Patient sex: M
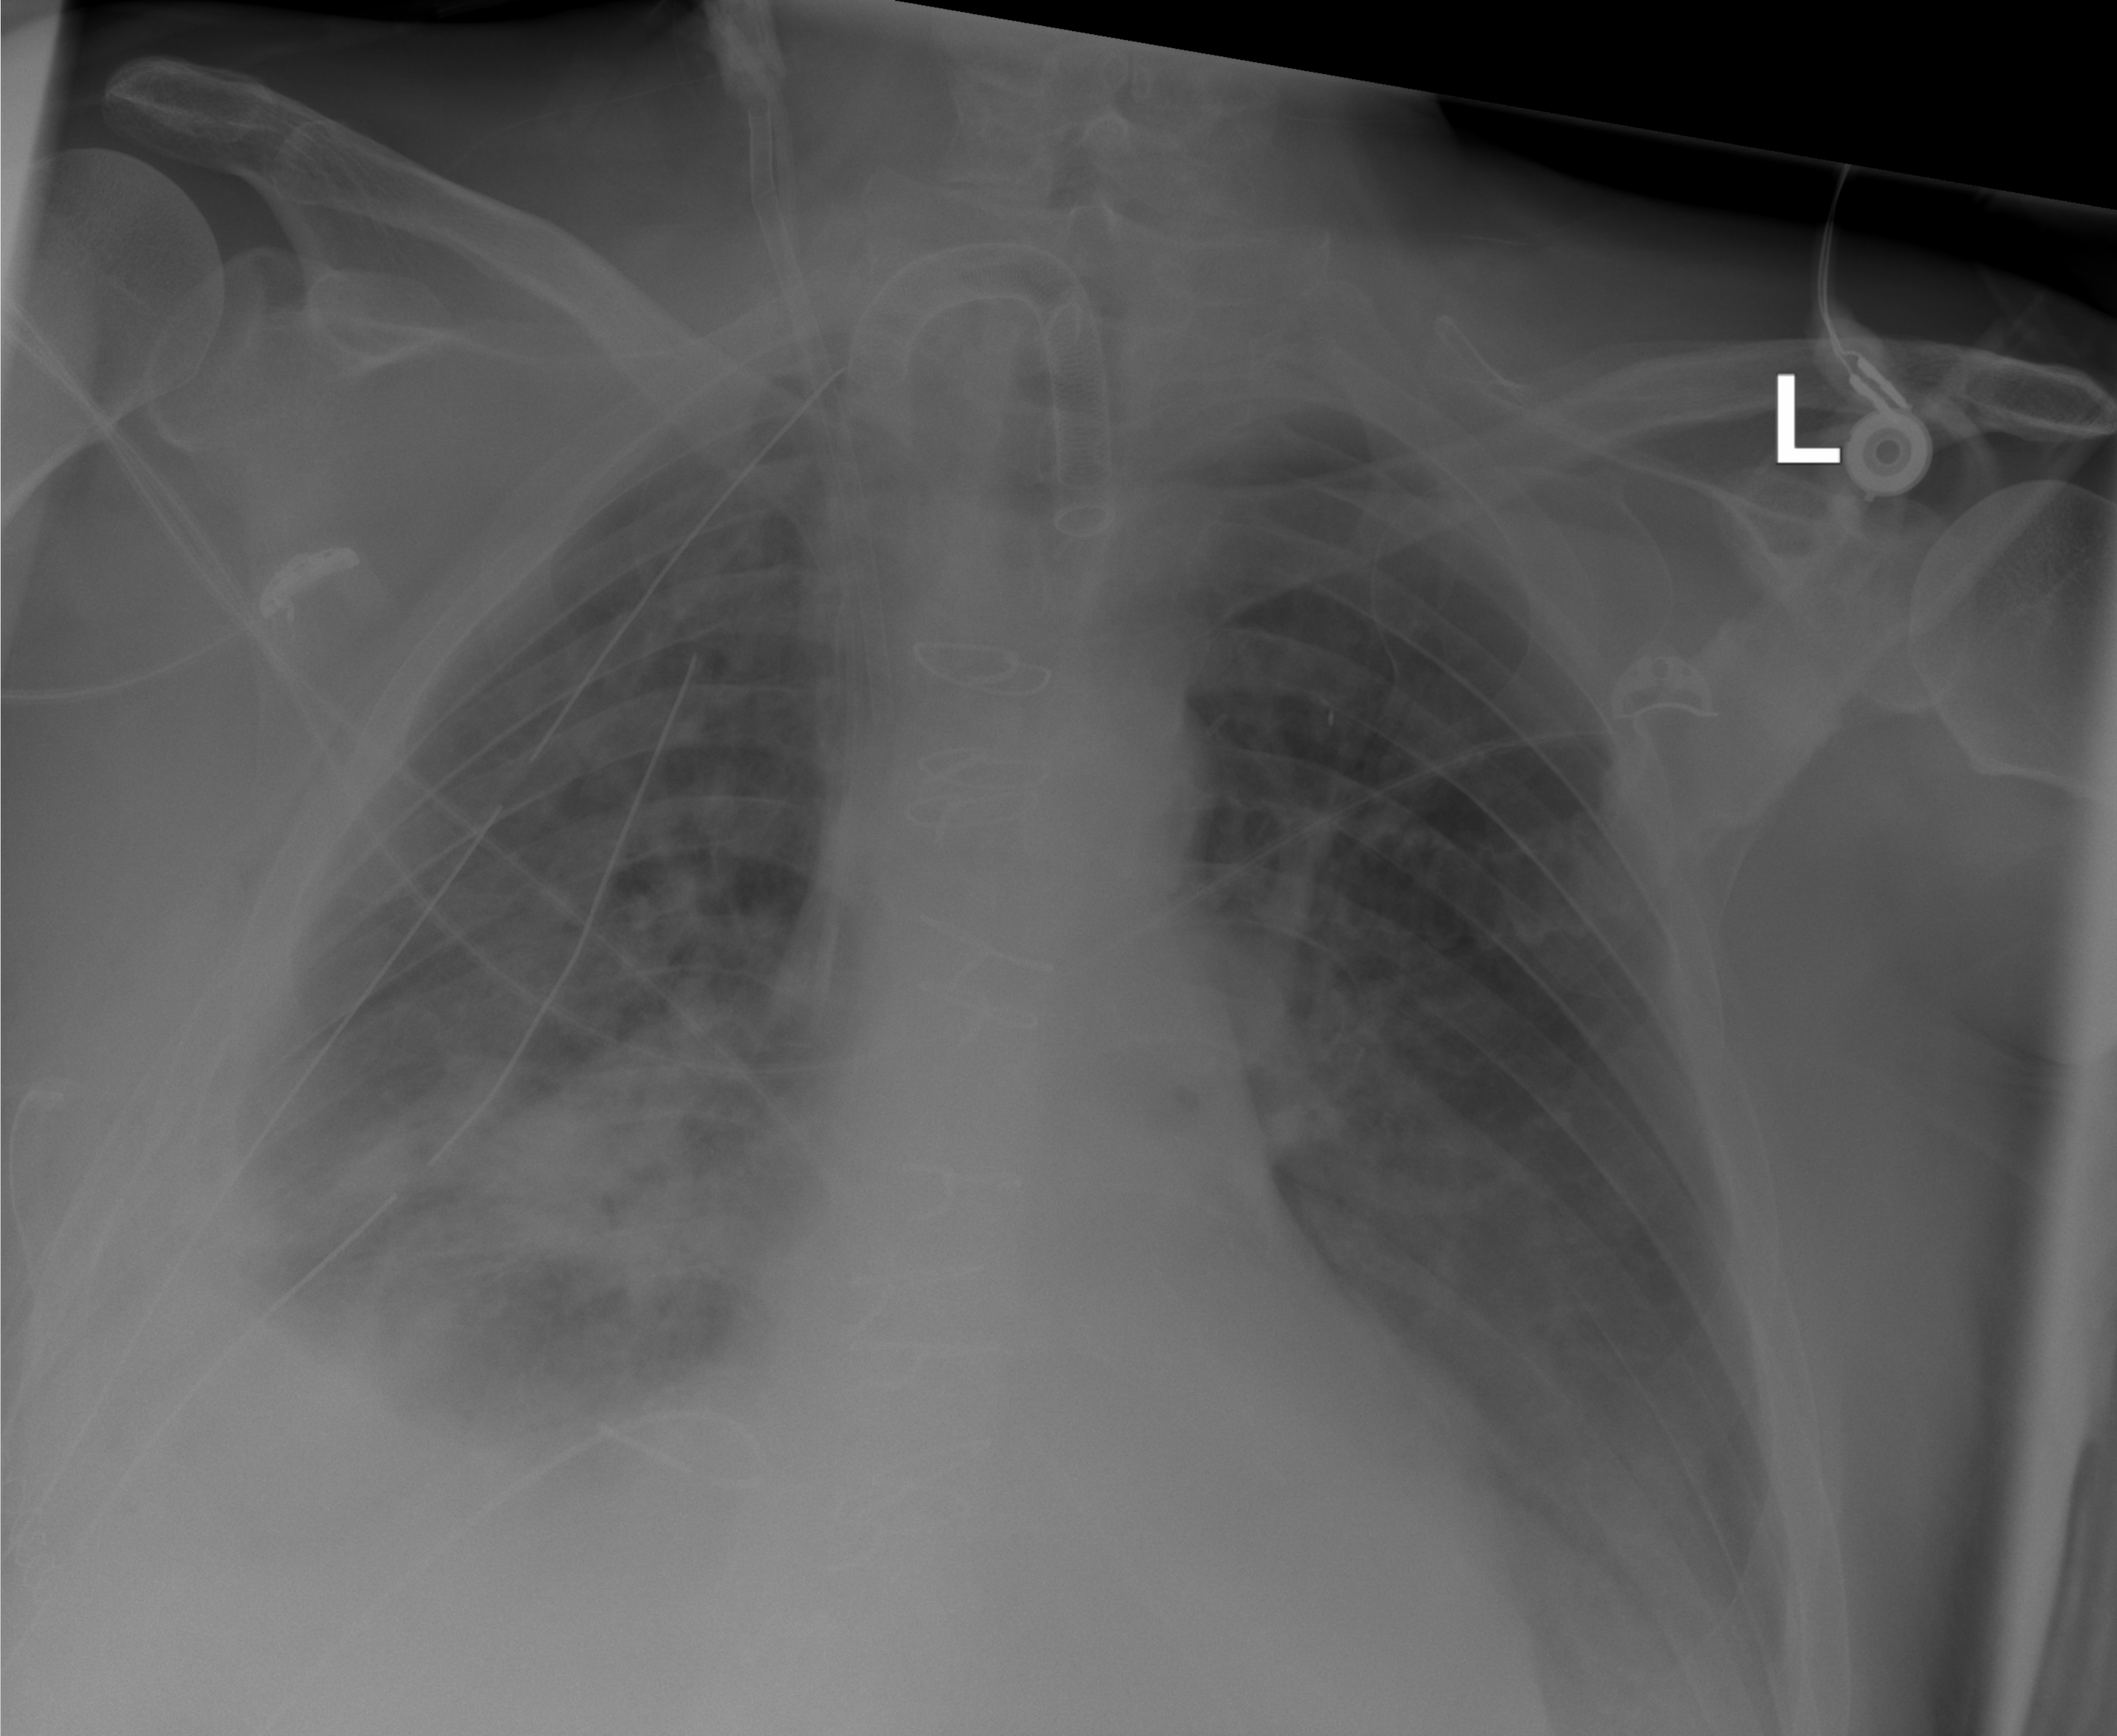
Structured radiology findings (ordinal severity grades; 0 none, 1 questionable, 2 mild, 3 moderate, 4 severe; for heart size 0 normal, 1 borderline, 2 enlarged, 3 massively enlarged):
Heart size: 2
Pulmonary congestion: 0
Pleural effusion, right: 2
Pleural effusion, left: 2
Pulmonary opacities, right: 2
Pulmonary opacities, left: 0
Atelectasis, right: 2
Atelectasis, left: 2